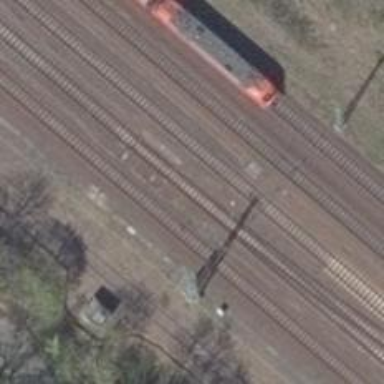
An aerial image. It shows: Railway track with contact line for electrification.